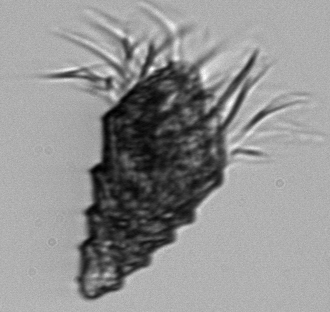
Label: Laboea_strobila